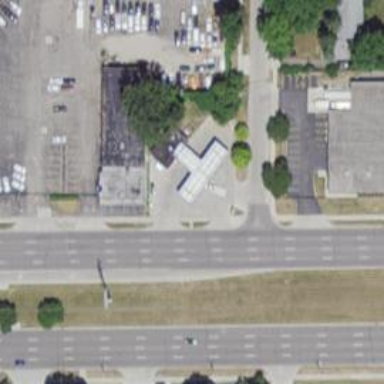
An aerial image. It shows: Convenience shop.